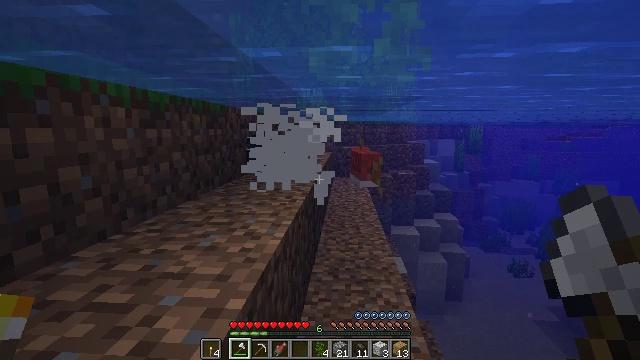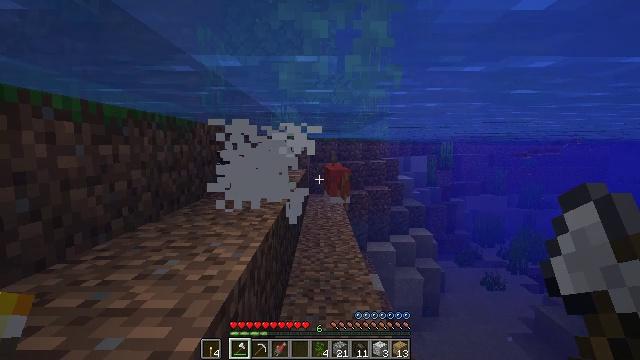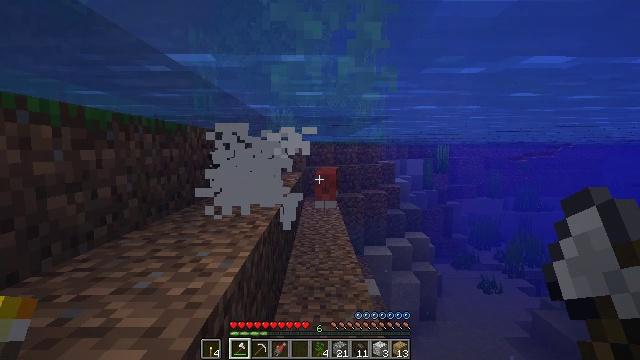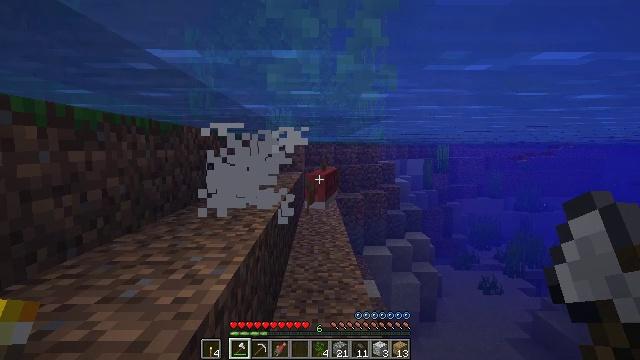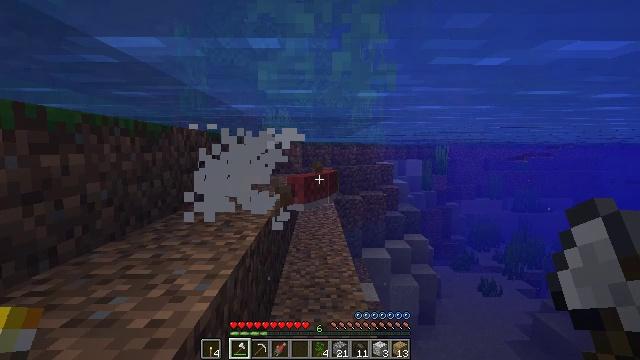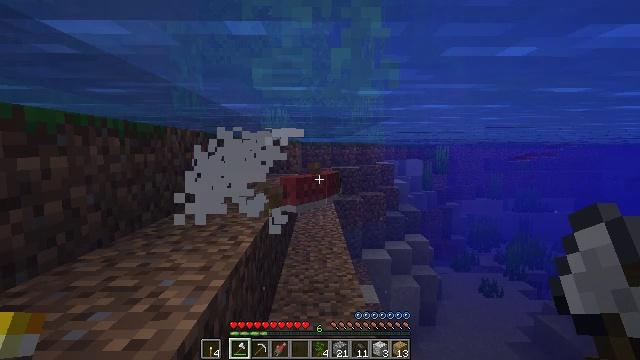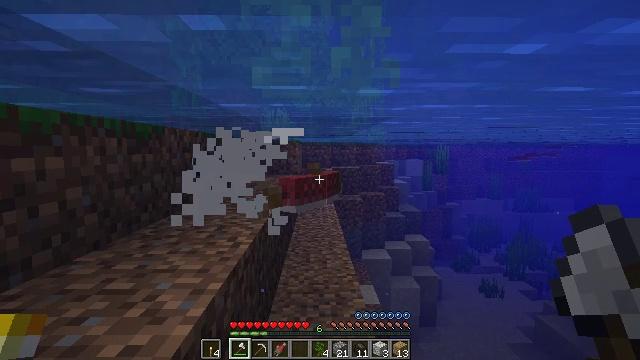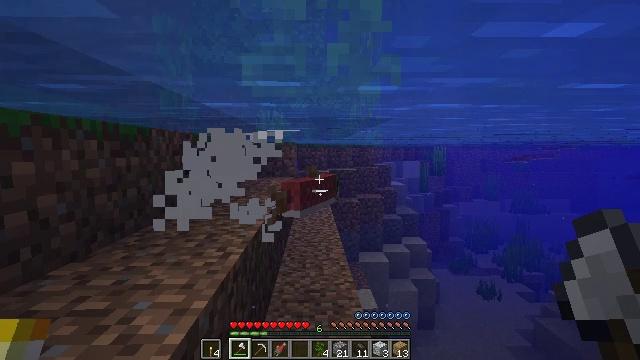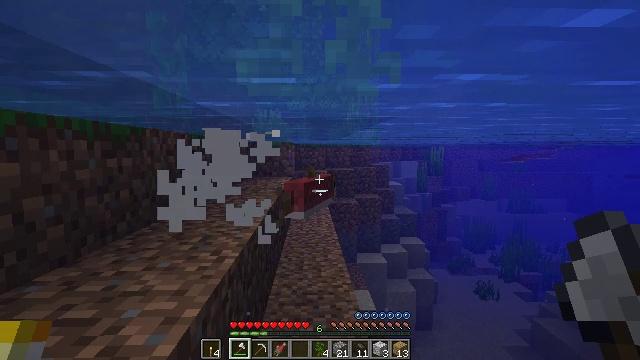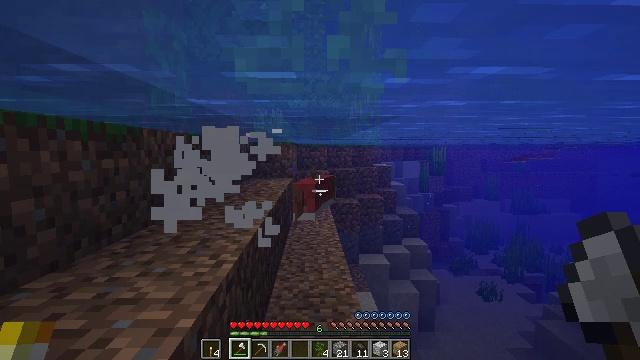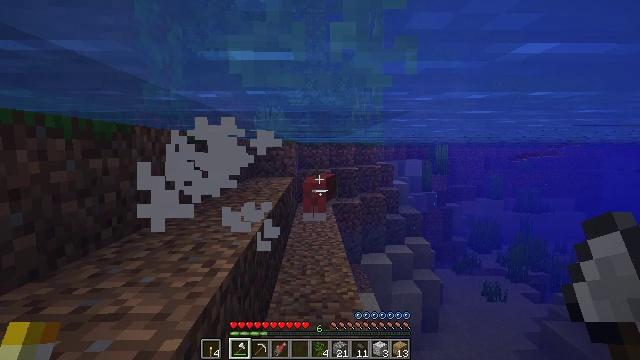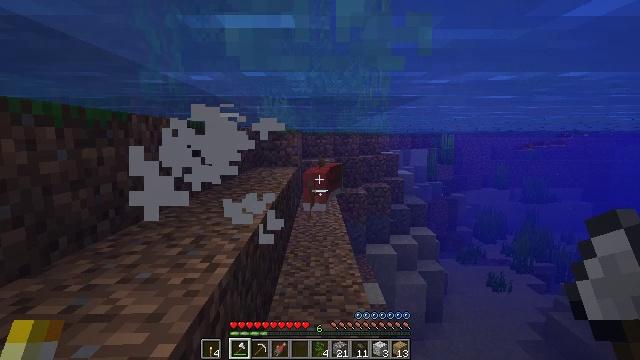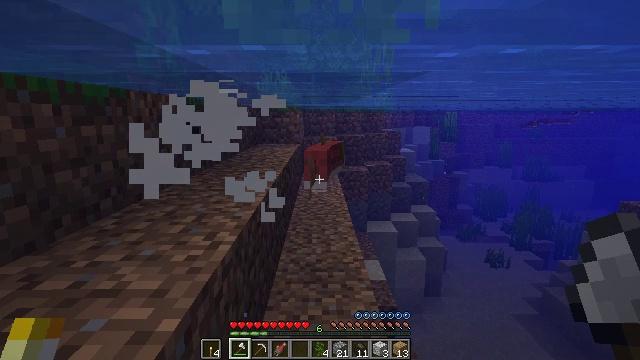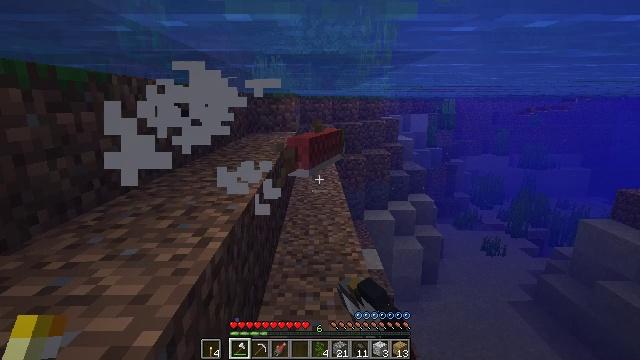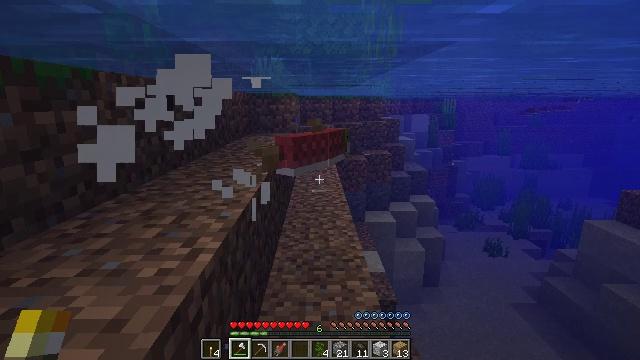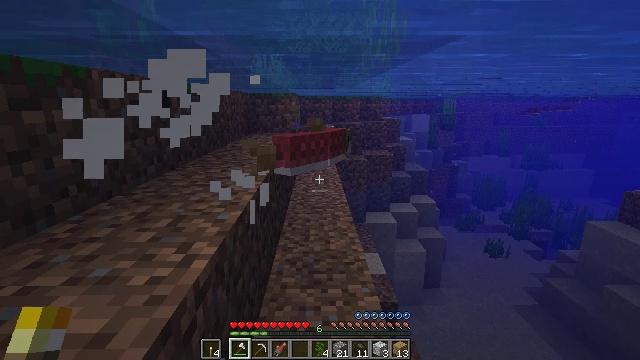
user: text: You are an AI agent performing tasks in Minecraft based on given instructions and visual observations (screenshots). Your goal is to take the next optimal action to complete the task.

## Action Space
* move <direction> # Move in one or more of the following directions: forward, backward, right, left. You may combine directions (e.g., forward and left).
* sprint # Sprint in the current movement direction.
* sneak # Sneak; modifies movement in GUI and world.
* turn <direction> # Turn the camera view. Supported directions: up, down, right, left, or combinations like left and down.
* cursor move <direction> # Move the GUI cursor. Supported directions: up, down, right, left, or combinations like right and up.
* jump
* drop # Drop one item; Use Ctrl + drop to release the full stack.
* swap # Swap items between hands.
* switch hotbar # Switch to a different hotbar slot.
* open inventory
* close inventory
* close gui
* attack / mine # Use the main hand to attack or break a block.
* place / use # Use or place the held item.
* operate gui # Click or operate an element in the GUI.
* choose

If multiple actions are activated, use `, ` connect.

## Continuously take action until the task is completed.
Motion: motion action
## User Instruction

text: Kill the salmon.
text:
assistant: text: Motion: move forward and move right, turn right and up
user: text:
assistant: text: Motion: move forward
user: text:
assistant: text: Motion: move forward
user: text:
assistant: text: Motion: move forward
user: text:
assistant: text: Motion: move forward
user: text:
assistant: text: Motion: move forward
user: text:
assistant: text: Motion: move forward
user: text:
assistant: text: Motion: move forward
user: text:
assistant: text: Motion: move forward
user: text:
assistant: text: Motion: move forward
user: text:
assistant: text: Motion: move forward, turn down
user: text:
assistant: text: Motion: move forward, turn down, attack / mine
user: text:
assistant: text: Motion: move forward, turn down, attack / mine
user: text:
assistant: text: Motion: move forward, attack / mine
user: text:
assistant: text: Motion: move forward
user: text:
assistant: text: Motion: move forward
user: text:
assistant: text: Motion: move forward
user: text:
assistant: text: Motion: move forward
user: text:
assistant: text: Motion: move forward
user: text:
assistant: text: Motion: move forward
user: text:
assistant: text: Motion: move forward, turn up
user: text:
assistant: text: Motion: move forward, sprint
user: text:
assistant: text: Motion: move forward, sprint, turn up
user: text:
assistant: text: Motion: move forward, sprint, turn up
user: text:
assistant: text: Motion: move forward, sprint
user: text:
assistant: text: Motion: move forward, sprint, turn up
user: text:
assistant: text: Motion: move forward, sprint, turn right and up
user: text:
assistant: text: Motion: move forward, sprint, turn right and up
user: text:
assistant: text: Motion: move forward, sprint, turn up
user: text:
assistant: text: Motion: move forward, sprint, turn left and up